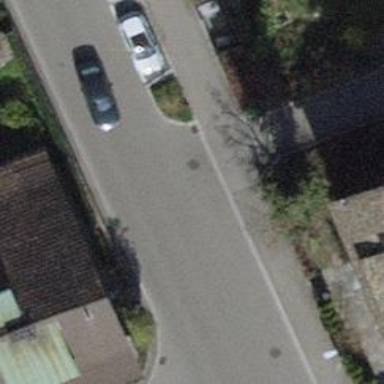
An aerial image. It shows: Sidewalk along the footway.